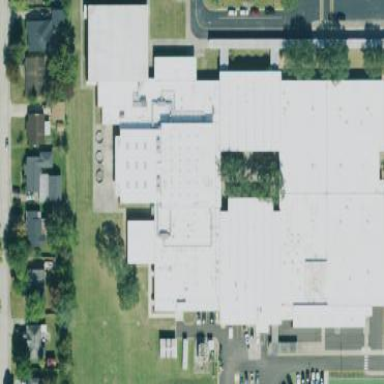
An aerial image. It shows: School building.